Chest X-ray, PA view. Patient: 35 years old, sex F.
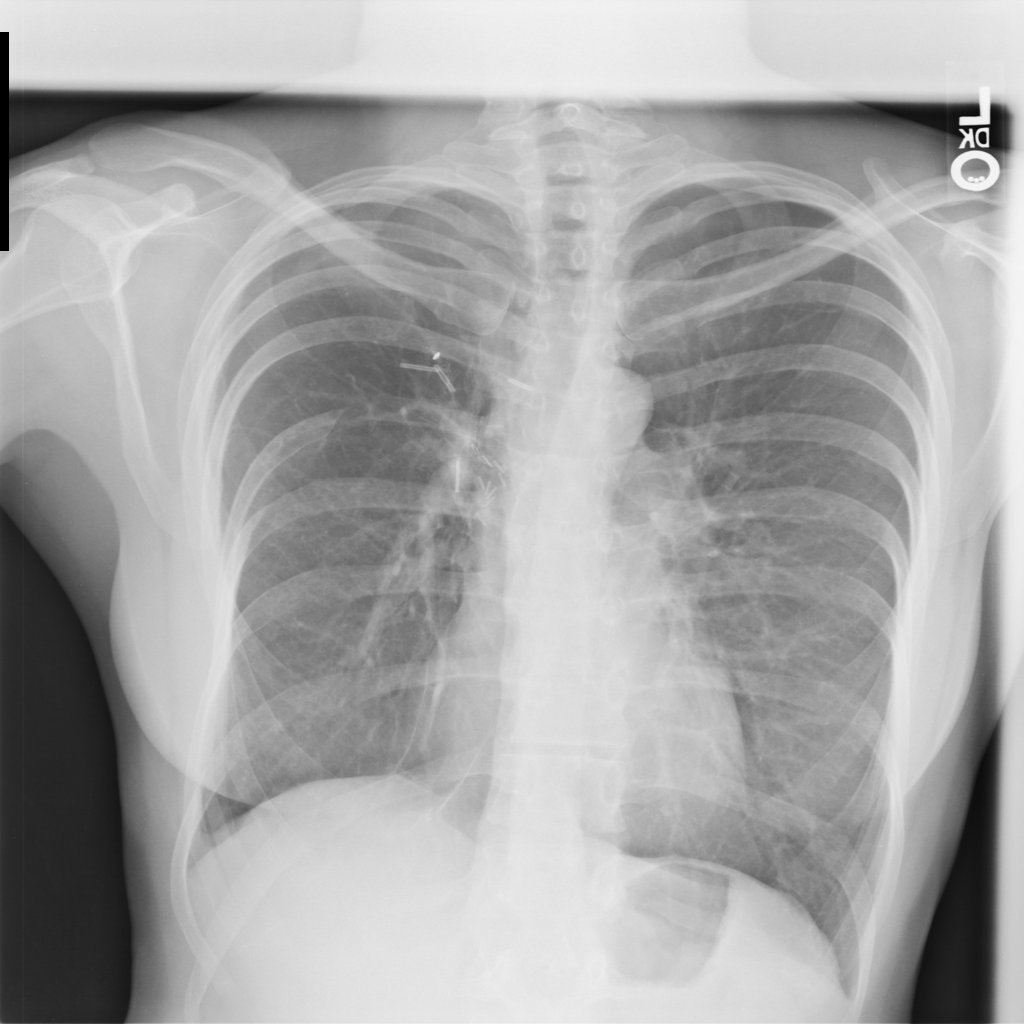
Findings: No Finding